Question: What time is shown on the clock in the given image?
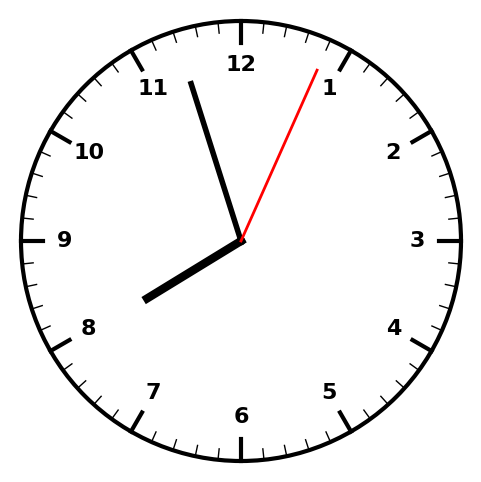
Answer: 07:57:04